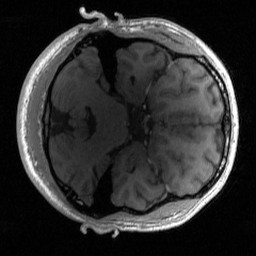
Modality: T1w
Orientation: axial
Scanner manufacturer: siemens
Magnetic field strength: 3 T
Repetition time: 2 s
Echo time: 0.0022 s